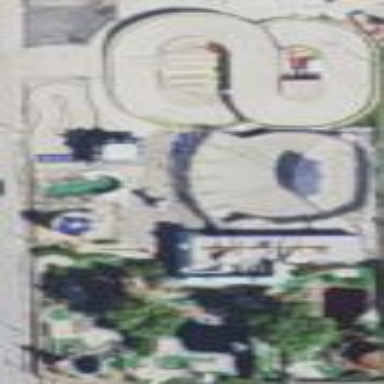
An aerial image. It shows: Theme park.